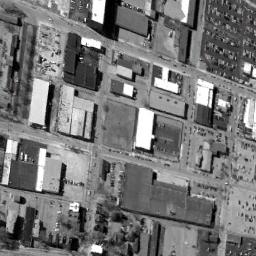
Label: industrial_area